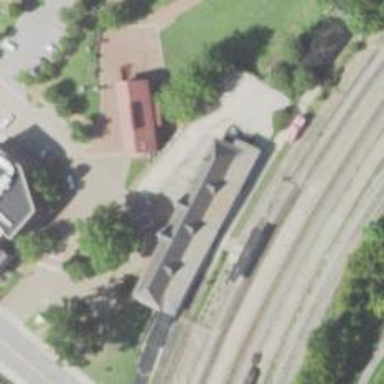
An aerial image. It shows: Railway siding with rails.